Question: Imagine the HTML is like this:
'''
<a id="tour_gallery_link" href="#">Click Me</a>
<div id="tour_gallery">
<a href="image1.png"><img src="image1.png"></a>
<a href="image2.png"><img src="image2.png"></a>
<a href="image3.png"><img src="image3.png"></a>
</div>
'''
The CSS:
'''
#tour_gallery {
visibility: hidden;
}
'''
The jQuery:
'''
$(document).ready(function(){
console.debug("Page DOM ready");
$('#tour_gallery_link').click(function() {
console.debug("Clicked the tour gallery link.");
$('#tour_gallery').css({
visibility: 'visible'
}).lightBox();
});
'''
Basically what I want is when the user clicks the '#tour_gallery_link', the 'div#tour_gallery' will have it's CSS 'visibility' changed to 'visible'. Then '#tour_gallery a' will have the function 'lightBox()' executed on it.
That's a very important distinction, the 'lightBox()' has to be executed on the 'a' links within the 'div#tour_gallery' not just on the '#tour_gallery' itself.
However, the 'div#tour_gallery' is what is hidden.
It would be nice if I could have the lightbox executed, while the div remains hidden - so once they press 'Click Me', it automatically jumps into the lightBox(), but I am not sure if that is possible.
I am using the jQuery.LightBox - <URL>
Edit1: After I did the changes suggested by Calum, this is how the JSFiddle looks on my screen. It doesn't launch into the lightbox. It simply loads the 'div' right below the Click Me.

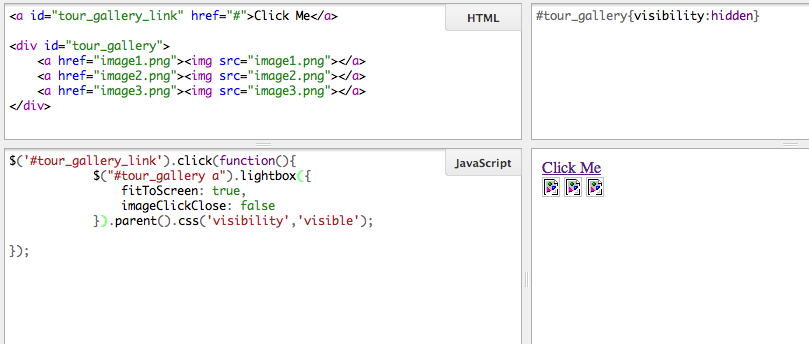
Answer: '''
$('#tour_gallery_link').click(function() {
$("#tour_gallery a").lightbox({
fitToScreen: true,
imageClickClose: false
}).parent().css('visibility', 'visible');
$("#tour_gallery a:first").trigger('click');
});
'''